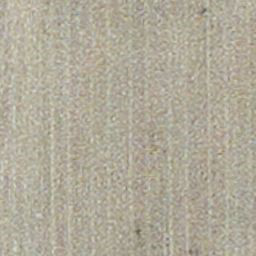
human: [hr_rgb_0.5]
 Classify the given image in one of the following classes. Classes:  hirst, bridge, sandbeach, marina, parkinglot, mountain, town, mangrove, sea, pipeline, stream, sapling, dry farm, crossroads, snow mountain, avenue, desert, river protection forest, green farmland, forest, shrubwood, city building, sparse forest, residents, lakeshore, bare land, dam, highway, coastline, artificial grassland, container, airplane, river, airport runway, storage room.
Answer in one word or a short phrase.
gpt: dry farm